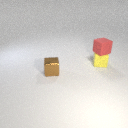
small yellow rubber cube below small red rubber cube